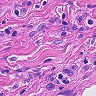
Metastatic tissue present: no